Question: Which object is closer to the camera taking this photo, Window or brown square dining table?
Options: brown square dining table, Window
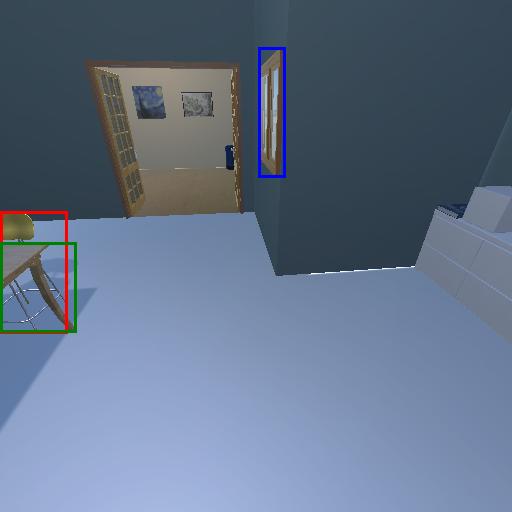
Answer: brown square dining table